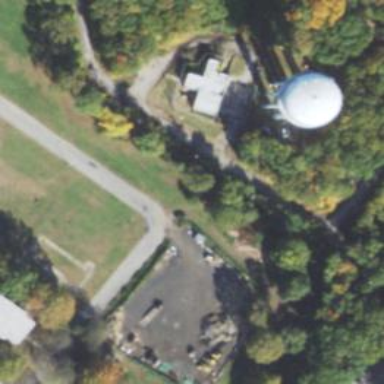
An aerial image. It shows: Man-made water works facility.